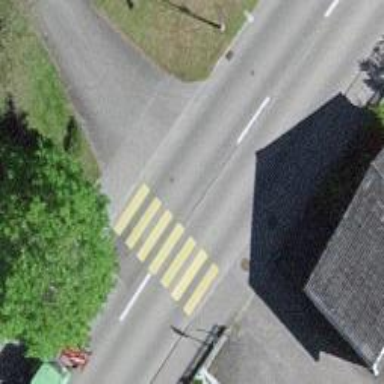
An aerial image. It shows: Zebra crossing on the road.